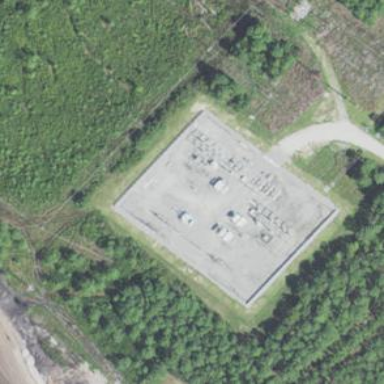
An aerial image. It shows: There is distribution substation enclosed by fence.